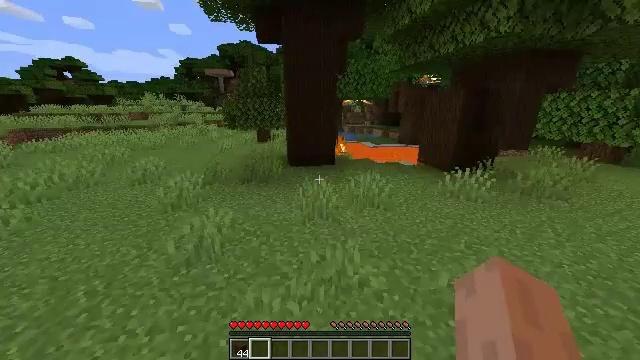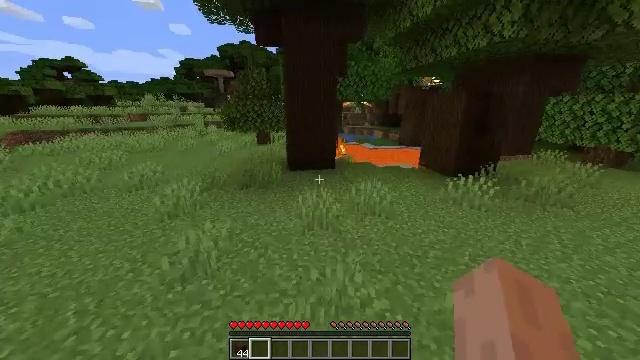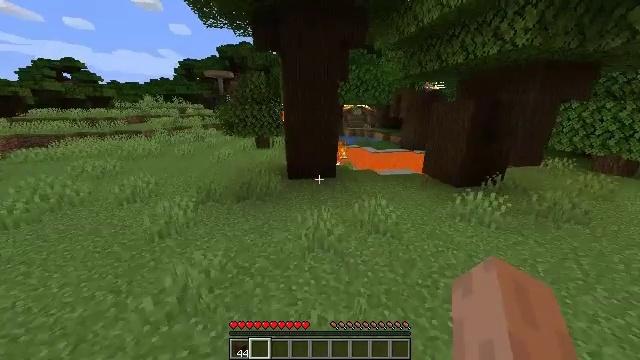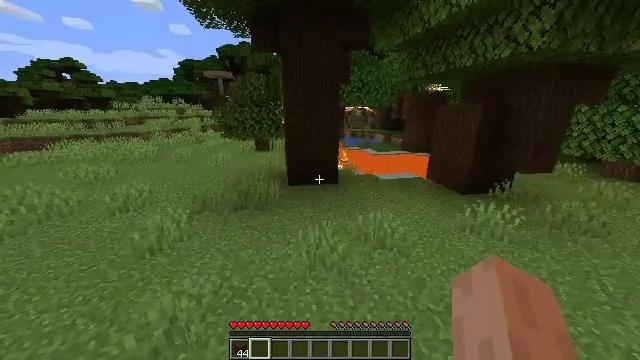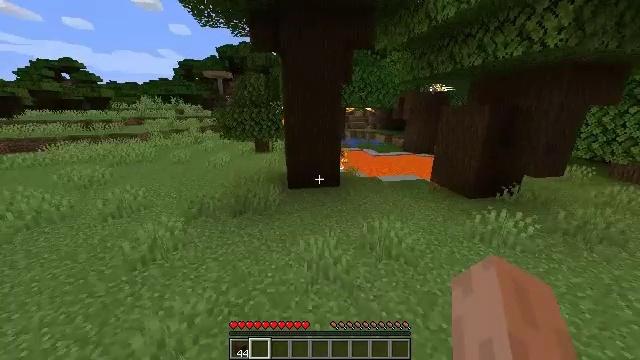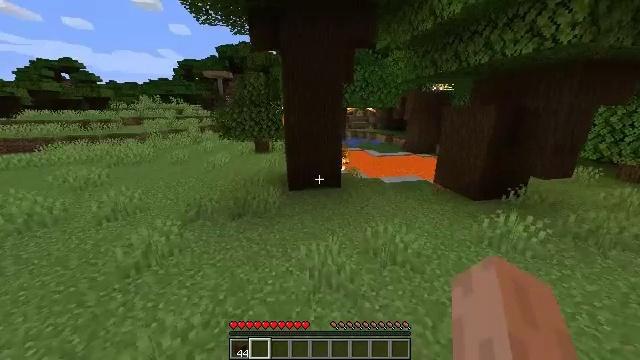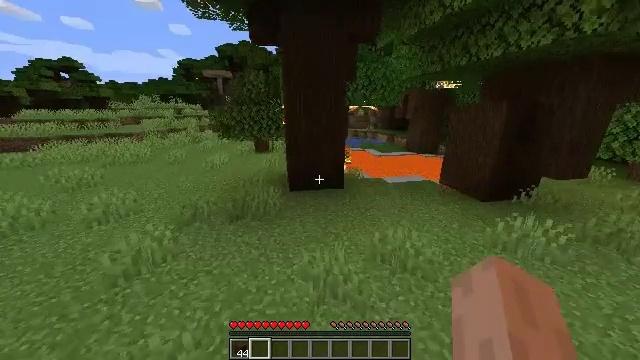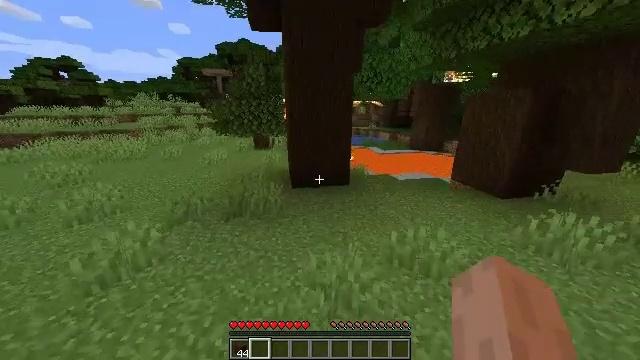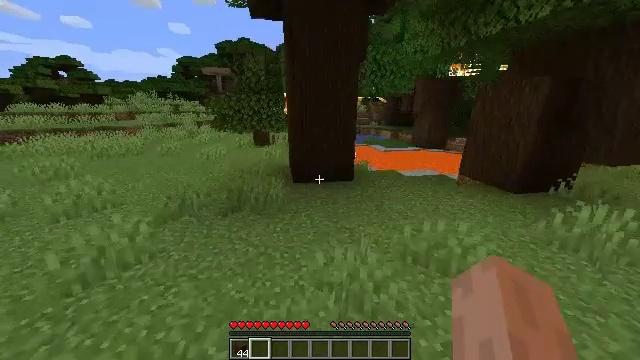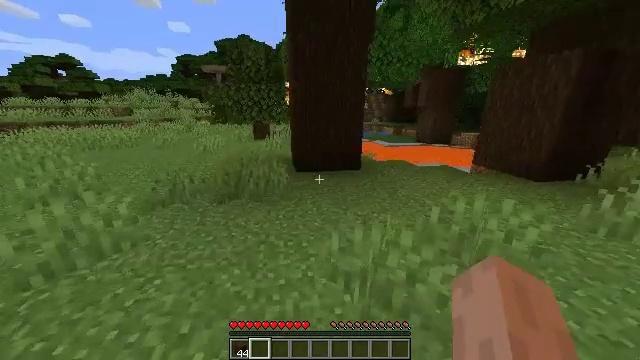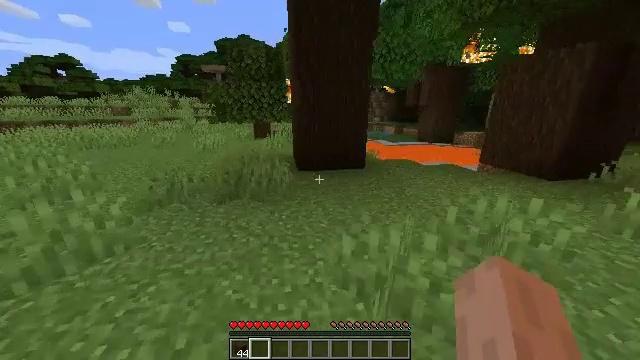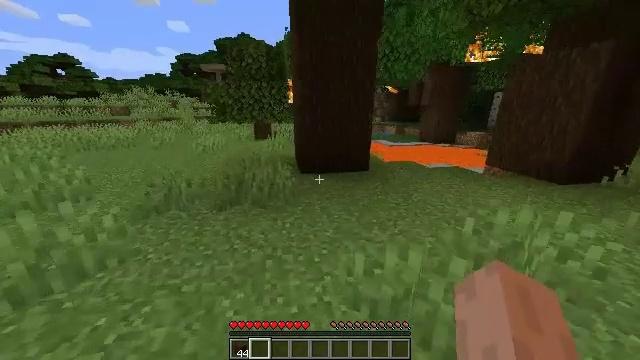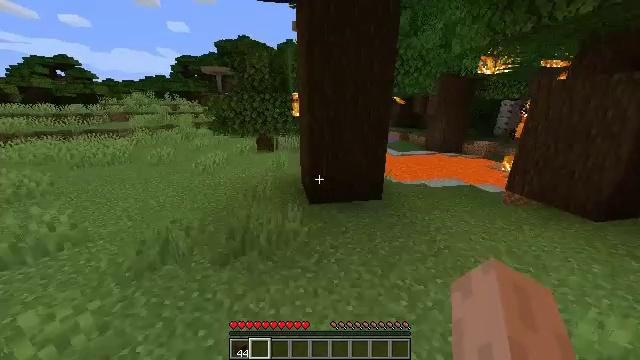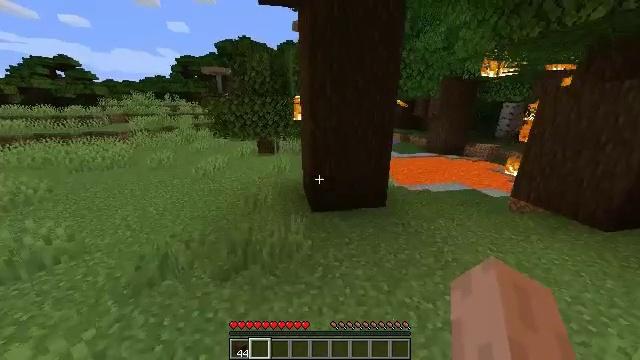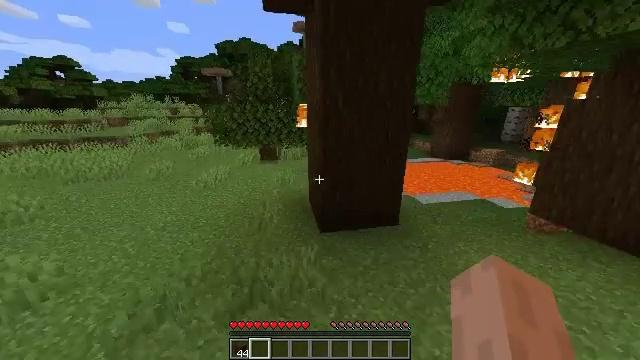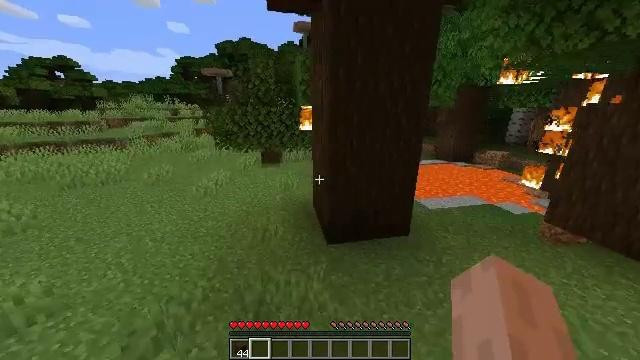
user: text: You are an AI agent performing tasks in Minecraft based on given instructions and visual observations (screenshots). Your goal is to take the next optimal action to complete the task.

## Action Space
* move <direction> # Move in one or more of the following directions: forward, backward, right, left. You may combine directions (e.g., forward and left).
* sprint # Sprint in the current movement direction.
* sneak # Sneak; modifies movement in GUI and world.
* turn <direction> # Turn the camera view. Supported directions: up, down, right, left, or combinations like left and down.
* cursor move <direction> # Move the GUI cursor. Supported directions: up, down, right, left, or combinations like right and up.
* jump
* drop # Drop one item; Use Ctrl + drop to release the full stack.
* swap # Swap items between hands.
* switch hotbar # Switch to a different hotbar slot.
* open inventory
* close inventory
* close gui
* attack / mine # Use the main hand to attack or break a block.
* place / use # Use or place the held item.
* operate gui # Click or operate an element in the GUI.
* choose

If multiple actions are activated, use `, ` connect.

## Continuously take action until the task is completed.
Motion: motion action
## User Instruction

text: Break the peony to collect it.
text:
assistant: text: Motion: move forward and move left, jump
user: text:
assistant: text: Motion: move forward and move left, jump
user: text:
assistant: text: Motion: move forward and move left, jump
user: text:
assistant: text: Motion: move forward and move left, jump
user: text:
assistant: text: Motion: move forward and move left, jump
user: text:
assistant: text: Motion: move forward and move left, jump
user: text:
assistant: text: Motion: move forward and move left, jump
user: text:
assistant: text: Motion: move forward and move left, jump
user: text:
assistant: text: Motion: move forward and move left, jump
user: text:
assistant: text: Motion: move forward and move left, jump
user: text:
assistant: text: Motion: move forward and move left, jump
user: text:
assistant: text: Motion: move forward and move left, jump
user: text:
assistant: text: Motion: move forward and move left, jump
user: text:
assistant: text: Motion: move forward and move left, jump
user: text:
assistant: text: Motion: move forward and move left, jump
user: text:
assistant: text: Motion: move forward and move left, jump
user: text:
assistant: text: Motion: move forward and move left, jump
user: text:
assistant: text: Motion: move forward and move left, jump
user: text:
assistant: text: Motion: move forward and move left, jump
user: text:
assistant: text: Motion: move forward and move left, jump
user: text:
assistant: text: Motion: move forward and move left, jump
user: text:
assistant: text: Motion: move forward and move left, jump
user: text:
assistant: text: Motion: move forward and move left, jump
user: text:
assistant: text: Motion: move forward and move left, jump
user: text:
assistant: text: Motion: move forward and move left, jump
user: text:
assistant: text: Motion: move forward and move left, jump
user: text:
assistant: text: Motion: move forward and move left, jump
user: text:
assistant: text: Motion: move forward and move left, jump
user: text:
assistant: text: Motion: move forward and move left, jump
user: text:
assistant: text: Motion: move forward and move left, jump